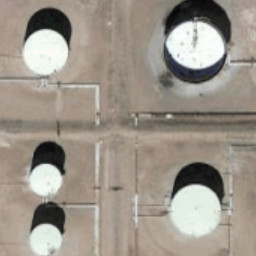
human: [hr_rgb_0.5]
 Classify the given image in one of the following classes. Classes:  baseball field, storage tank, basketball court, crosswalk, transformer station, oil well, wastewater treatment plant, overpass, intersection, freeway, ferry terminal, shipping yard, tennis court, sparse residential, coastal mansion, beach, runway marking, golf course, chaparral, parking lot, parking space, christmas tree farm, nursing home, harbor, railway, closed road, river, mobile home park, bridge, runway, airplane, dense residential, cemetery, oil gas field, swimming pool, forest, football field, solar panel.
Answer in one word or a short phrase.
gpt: storage tank